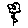
Label: flower